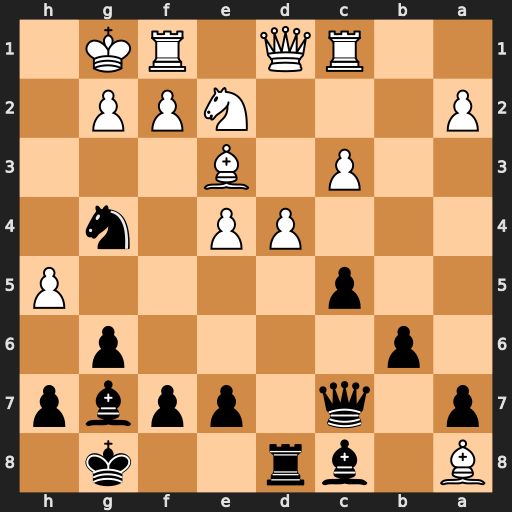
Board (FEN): B1br2k1/p1q1ppbp/1p4p1/2p4P/3PP1n1/2P1B3/P3NPP1/2RQ1RK1
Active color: b
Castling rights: -
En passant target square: -
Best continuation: Qh2#